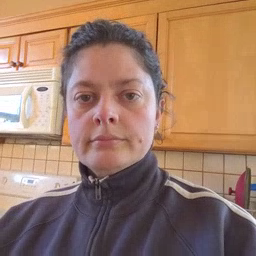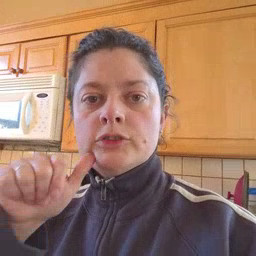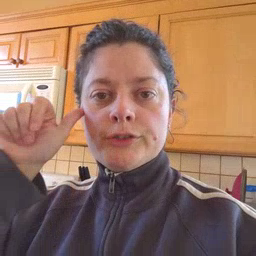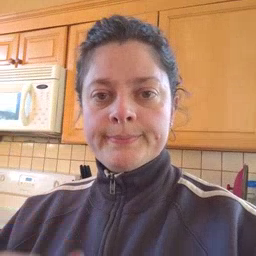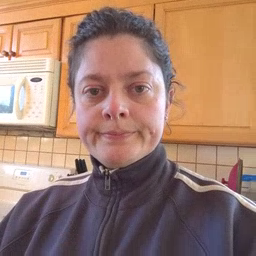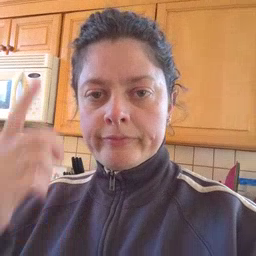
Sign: yesterday